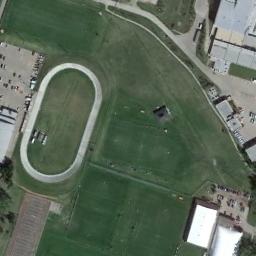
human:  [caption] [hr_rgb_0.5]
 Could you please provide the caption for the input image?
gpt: The ground track field is beside the grass .

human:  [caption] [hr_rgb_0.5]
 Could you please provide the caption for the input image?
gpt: There is a building next to the track and field .

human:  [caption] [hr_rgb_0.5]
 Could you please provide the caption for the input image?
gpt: The track and field is built on the lawn, Next to the building and the parking lot .

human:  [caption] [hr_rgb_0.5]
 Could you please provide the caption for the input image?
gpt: The ground track field is on a lawn and a parking lot is next to the ground track field .

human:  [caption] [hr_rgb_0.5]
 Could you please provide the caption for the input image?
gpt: There are green lawns around the ground track filed with a white track .